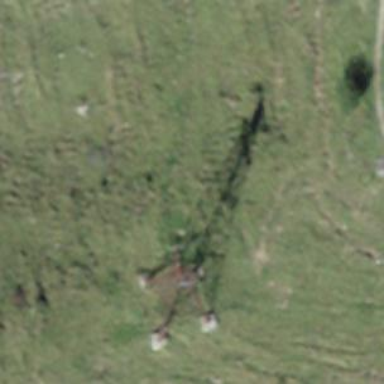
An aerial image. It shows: Pylon for aerialway.